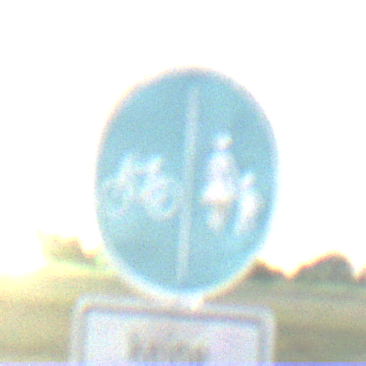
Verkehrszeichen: GetrennterRadUndGehwegRadwegLinks
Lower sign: HinweisDurchVerbaleAngabe4
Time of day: Night
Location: Outdoor (Nature)
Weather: Clear
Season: NotSpecified
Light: Natural